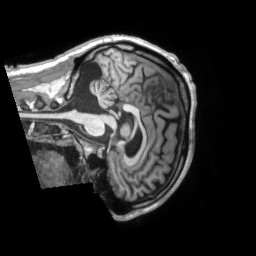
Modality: T1w
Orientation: sagittal
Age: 45
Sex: male
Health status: ill
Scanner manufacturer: siemens
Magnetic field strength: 3 T
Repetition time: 2.2 s
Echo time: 0.00157 s